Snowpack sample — Buffalo Mountain, Silverthorne, Colorado, USA (2/22/26, 2:02 PM MST)
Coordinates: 39.622, -106.113
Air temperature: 33 °F
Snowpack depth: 63 cm
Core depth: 20 cm
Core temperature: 24.8 °F
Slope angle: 11°, slope face: 116°
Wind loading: low
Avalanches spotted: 0
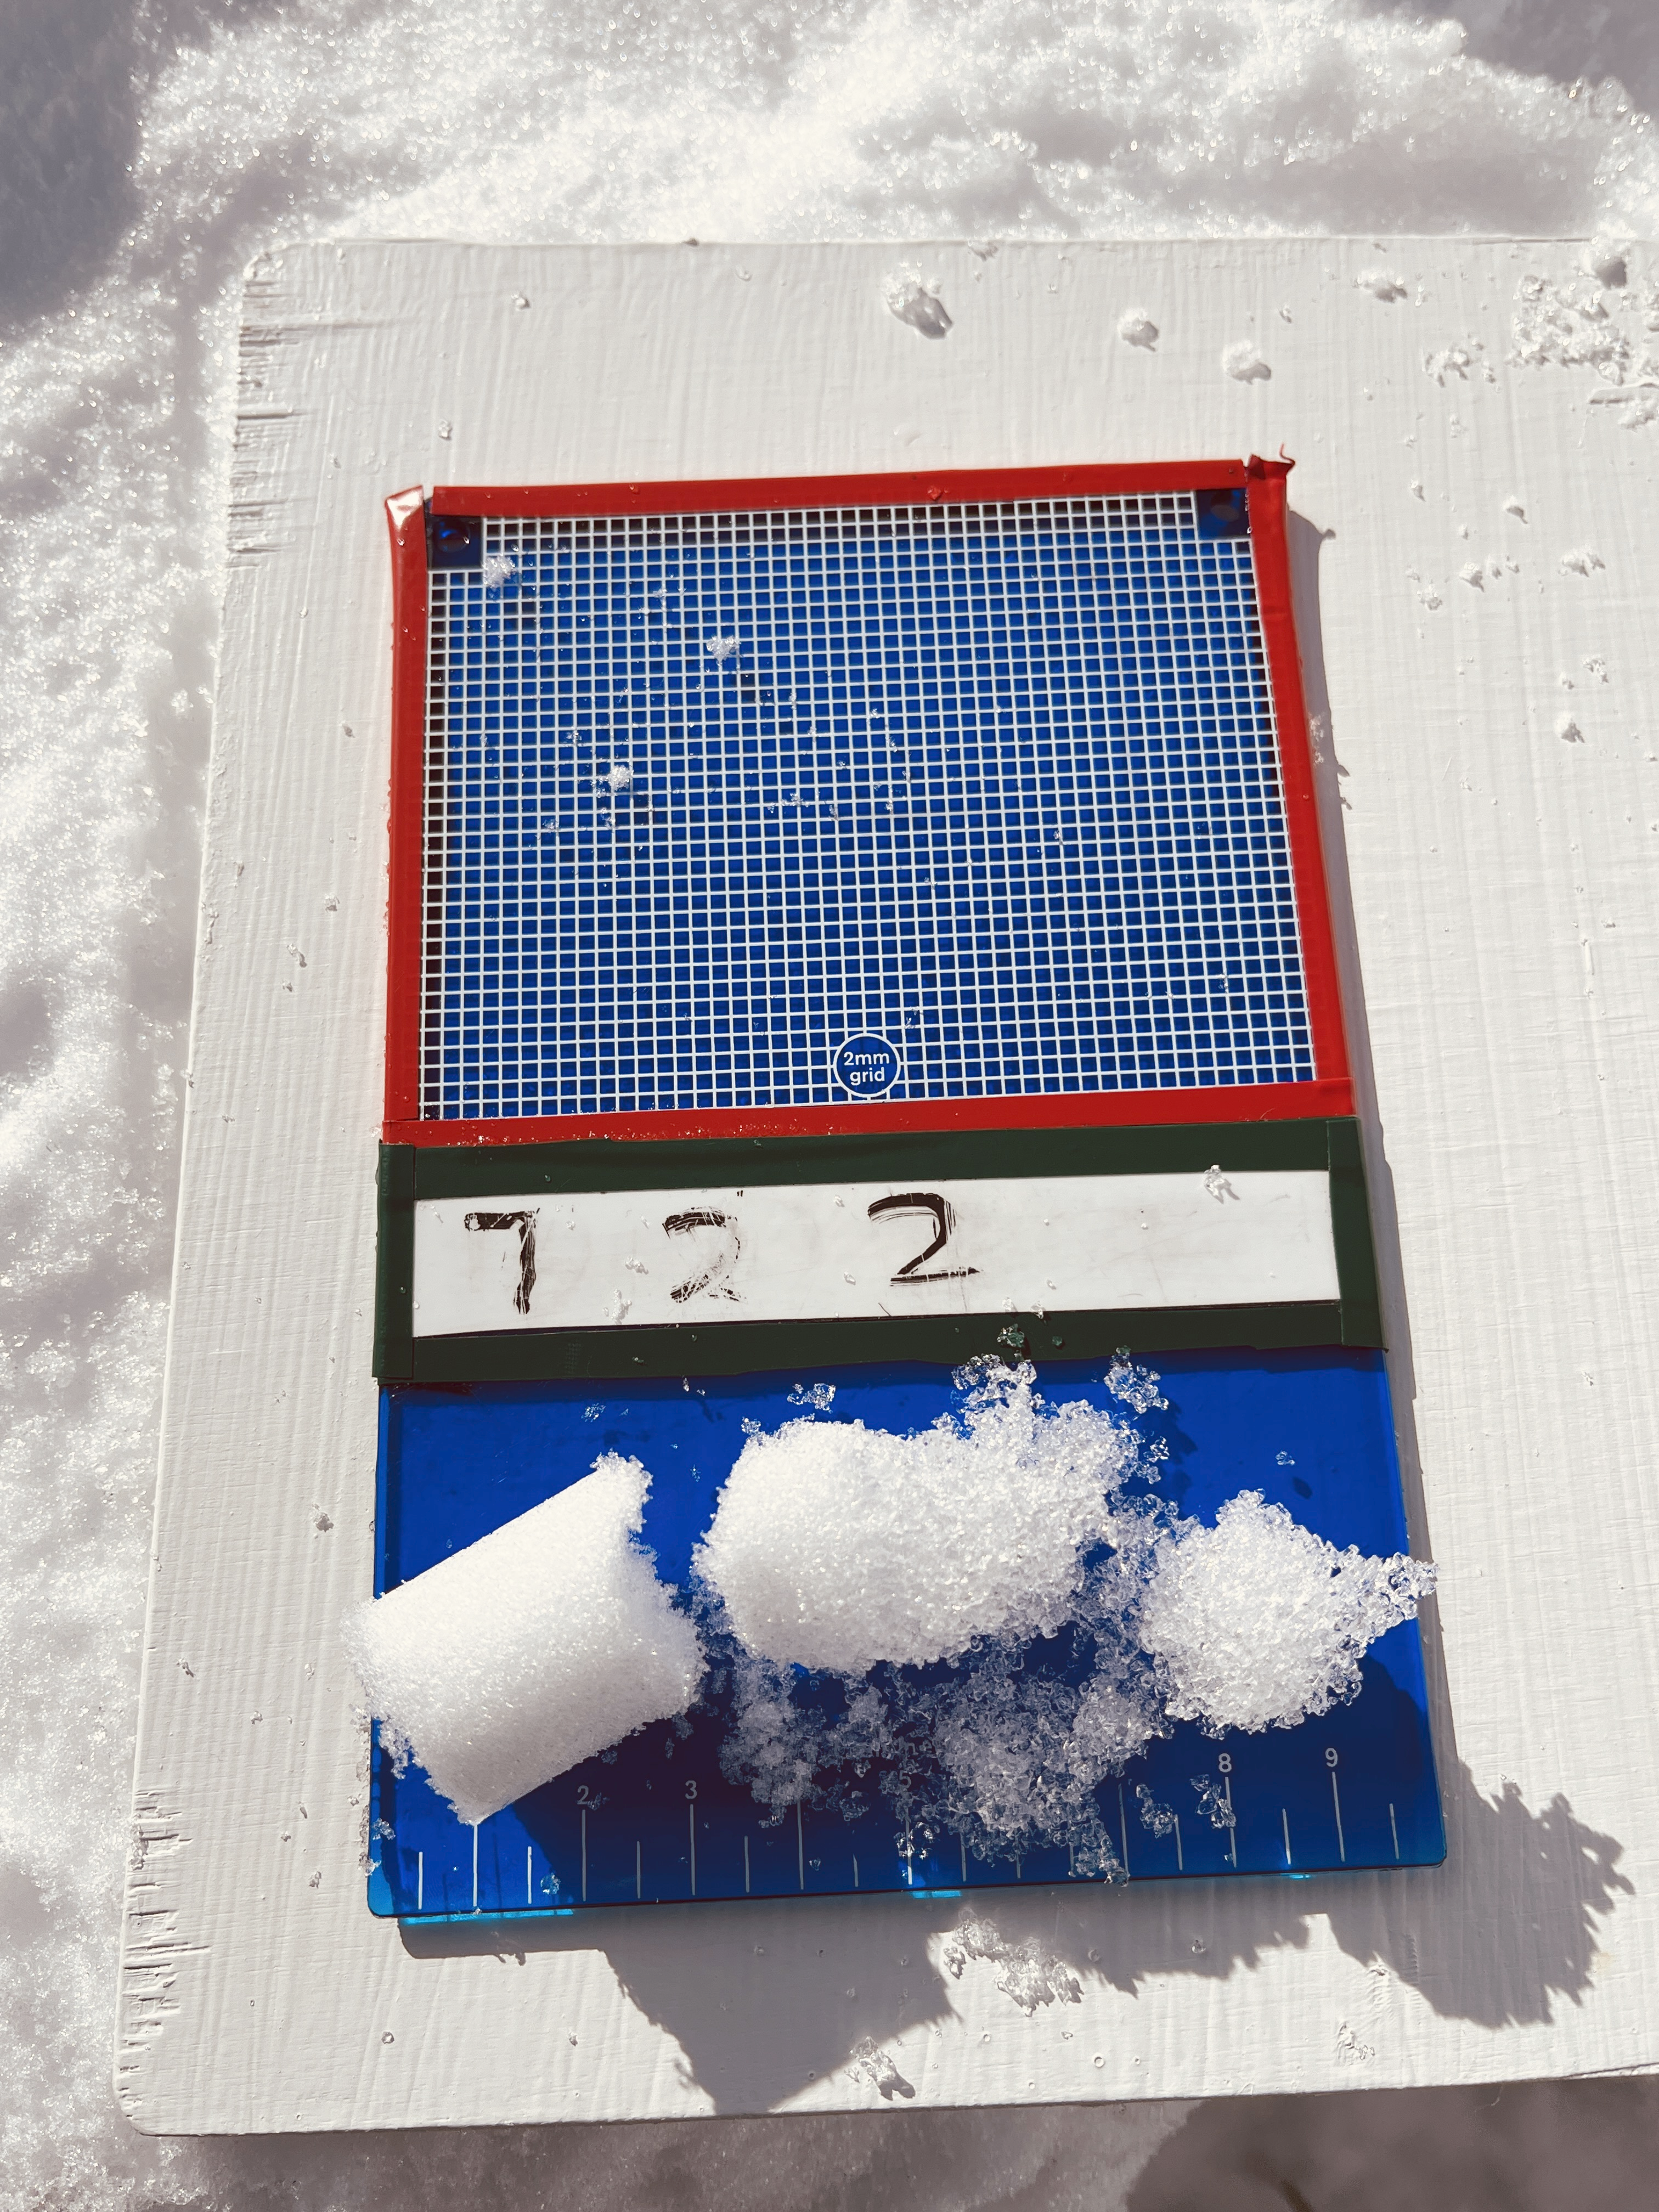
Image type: crystal_card
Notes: In a firebreak similar to site 1, minimal wind loading with no spotted avalanches (not many faces in view though)